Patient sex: M
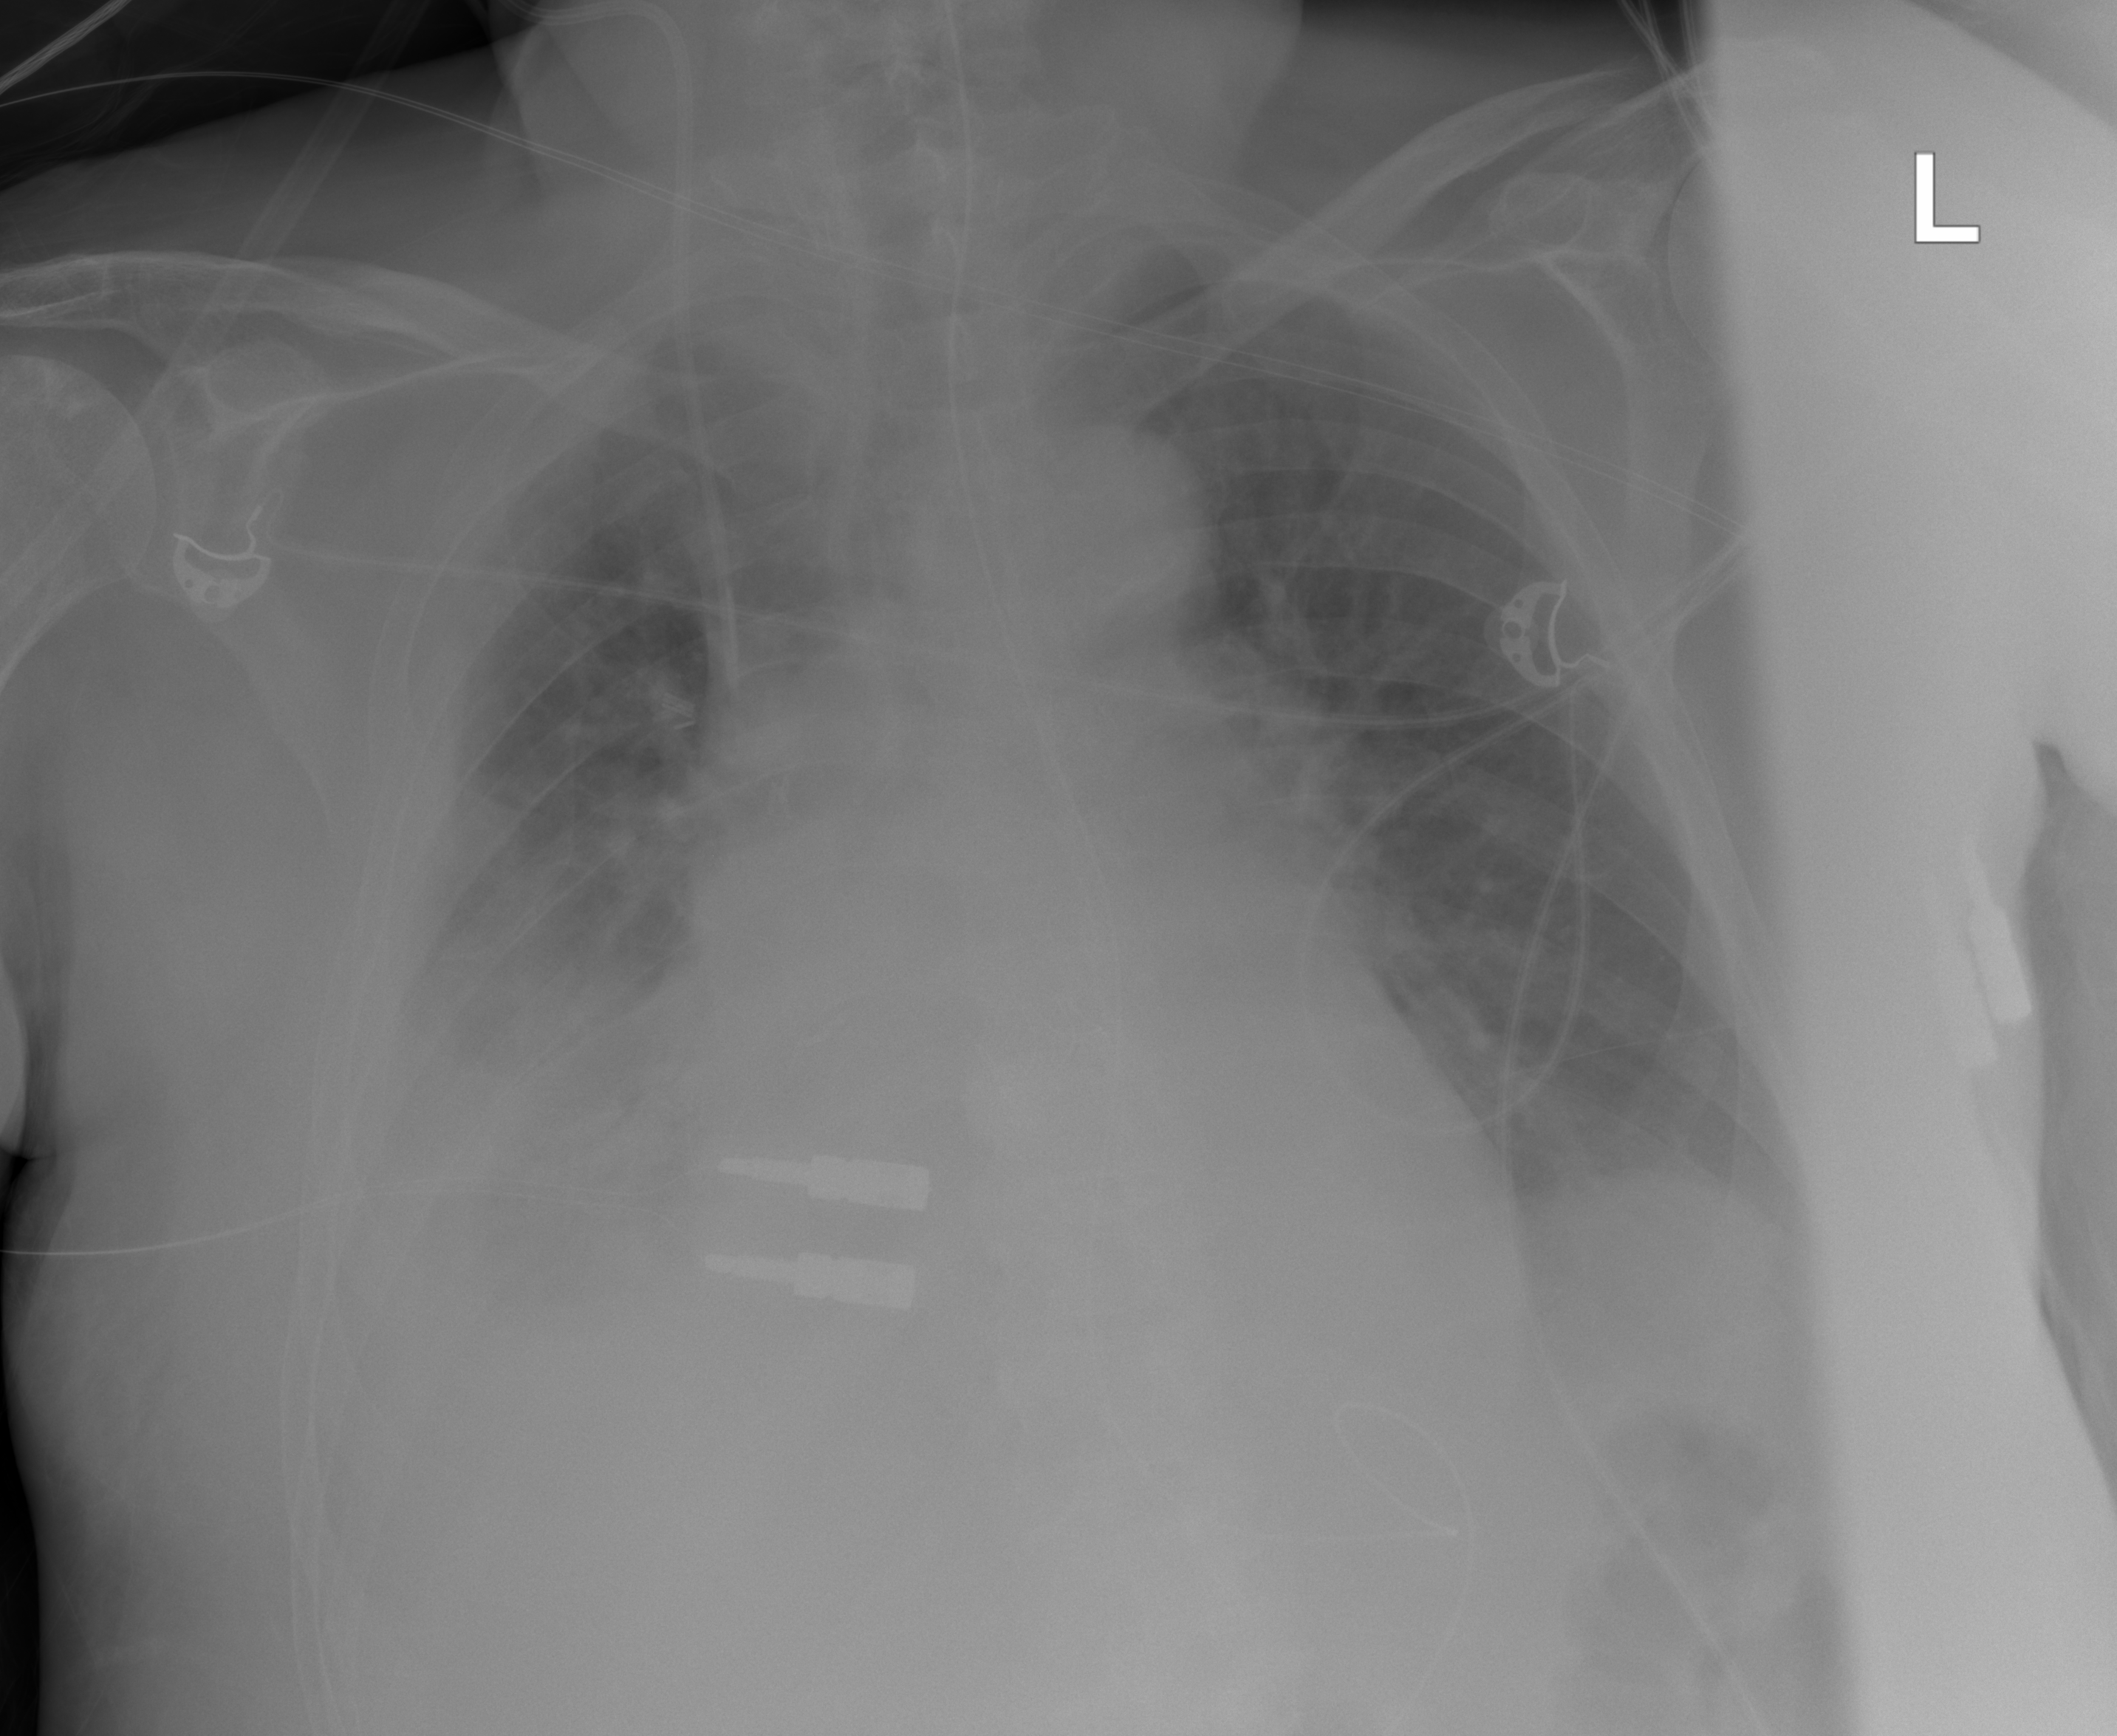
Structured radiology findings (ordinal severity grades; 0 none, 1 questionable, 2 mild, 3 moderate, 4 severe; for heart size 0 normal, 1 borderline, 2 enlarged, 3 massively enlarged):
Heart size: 1
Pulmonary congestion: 2
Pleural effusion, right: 2
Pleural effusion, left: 2
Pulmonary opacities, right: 2
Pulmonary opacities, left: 2
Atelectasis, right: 2
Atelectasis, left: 2